Question: see the application bar in WP7, for example this one :
You have the + icon and the - icon. On the right, there's three dot ...
How can I remove them (I found them ugly) and the fonctionnaly ?
Thanks in advance for any help
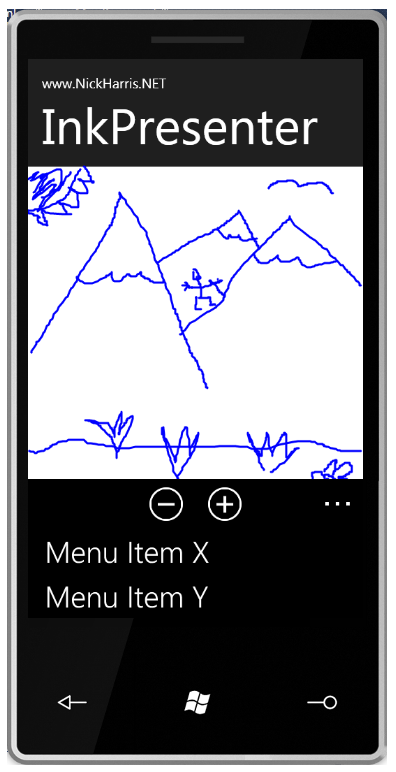
Answer: The 3 dots are a button, they hide/show the menu items on the bottom of the AppBar.